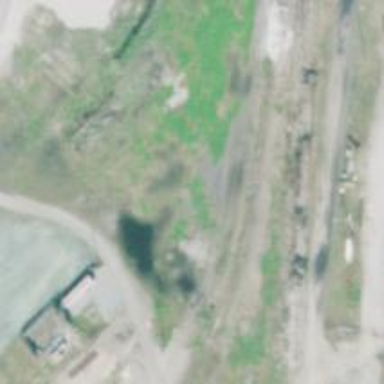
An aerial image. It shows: Abandoned railway yard.